Question: I am trying to use HttpClient to download only part of a file (in this example, from the SEC Website).
If I set the RangeHeaderValue to something >= 4200, I get a part of the file (although 'response.Content.Headers.ContentLength' says the size is 32628 bytes, which could be due to compression). If I watch the request go out in Fiddler, I see 'Range: bytes=0-4200' as a header under 'Miscellaneous'. So I am fairly confident I am setting the headers correctly. What I cannot figure out is 2 fold, why does setting the max length on 'RangeHeaderValue' to less than ~4200 result in a 'ContentLength' of 0 (confirmed in Fiddler) and why does the 'ContentLength' not match up to the requested range?
I have confirmed (by looking at the headers) that the SEC server supports ranges ('Accept-Ranges: bytes'). Sample code is below.
'''
var client = new HttpClient(new HttpClientHandler { AutomaticDecompression = DecompressionMethods.Deflate | DecompressionMethods.GZip });
var request = new HttpRequestMessage { RequestUri = new Uri("http://www.sec.gov/Archives/edgar/full-index/2013/QTR1/company.idx") };
request.Headers.Range = new RangeHeaderValue(0, 1000);
Console.WriteLine(request.Headers.Range.Ranges);
var response = await client.SendAsync(request);
Console.WriteLine(response.Headers);
Console.WriteLine(response.Content.Headers.ContentLength);
Console.WriteLine(response.RequestMessage);
'''

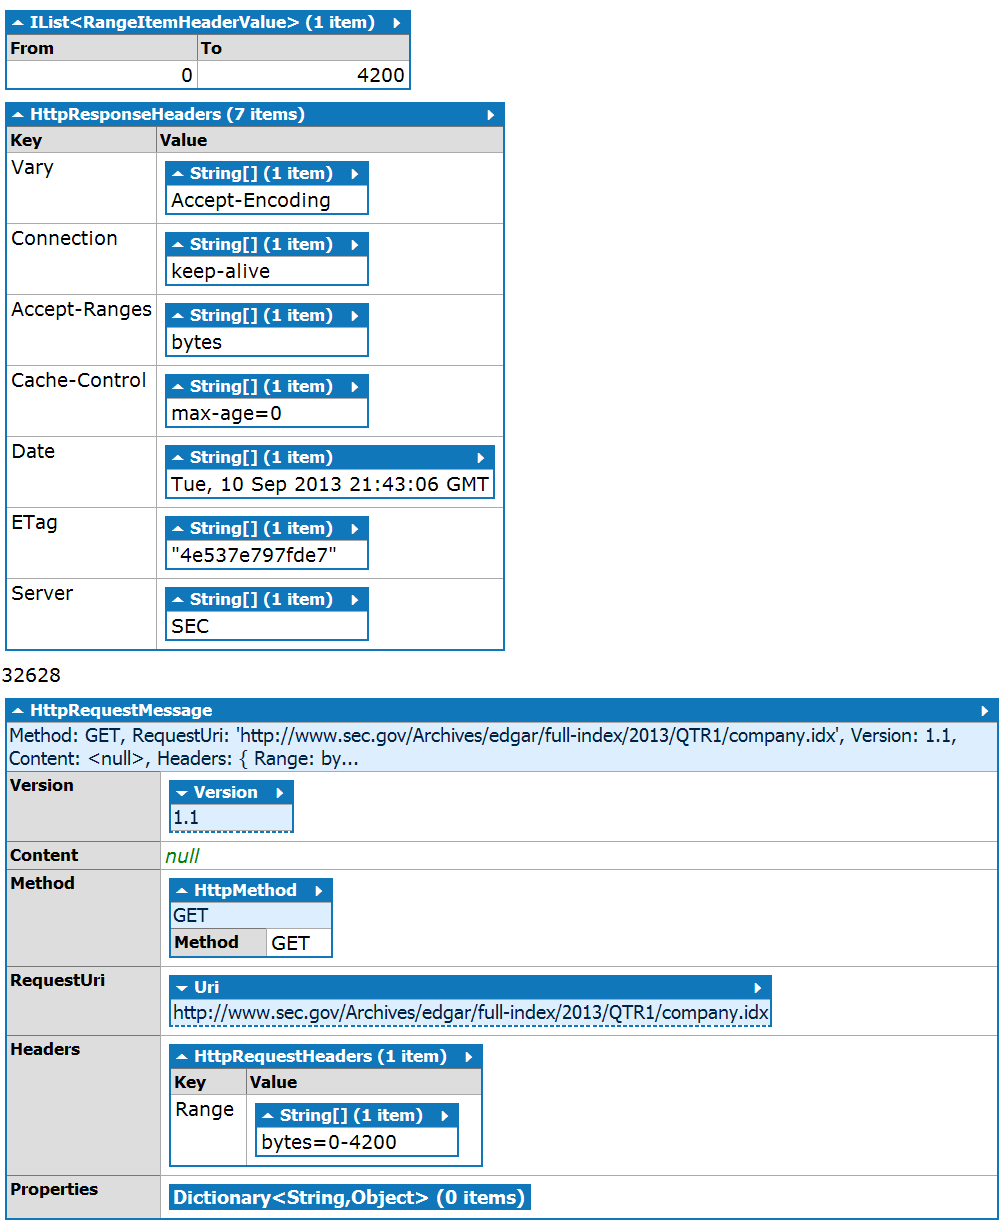
Answer: There is no question here, the server claims it obeys the range standard but appears to ignore it. Further research using several CDNs, the code works properly.